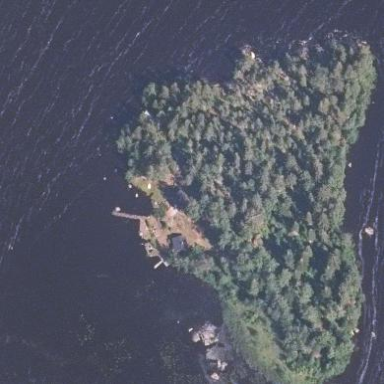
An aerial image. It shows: Islet surrounded by woodland.